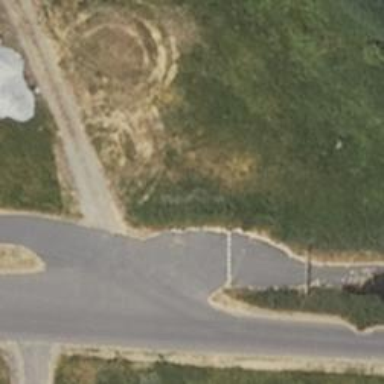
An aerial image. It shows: Passing place on the road.